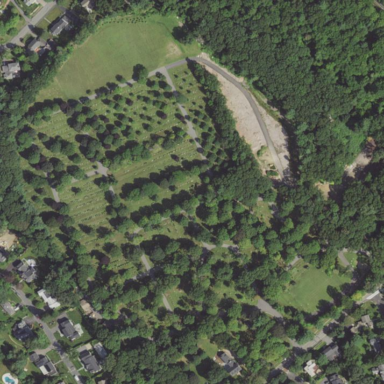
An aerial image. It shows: Cemetery with historic significance.